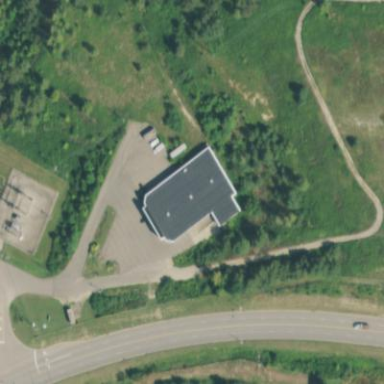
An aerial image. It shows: Retail building.